Field crop: maize
Growth stage: 2
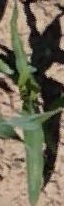
Species: maize